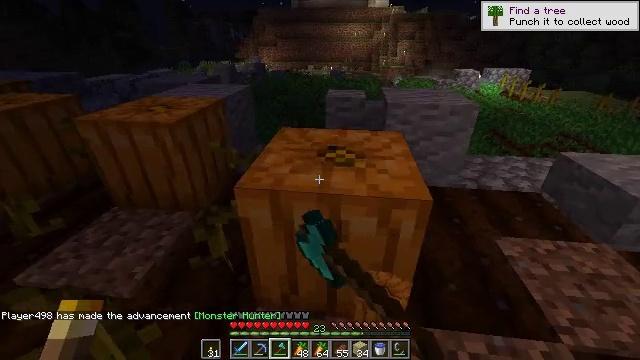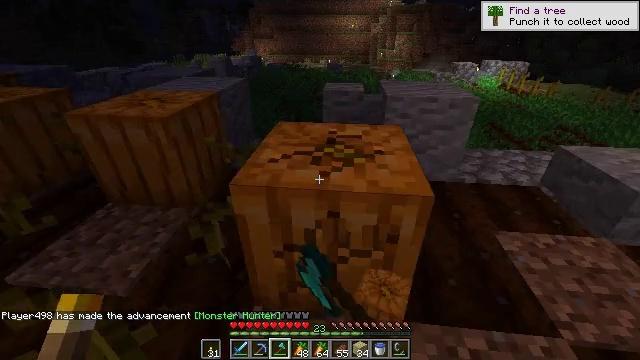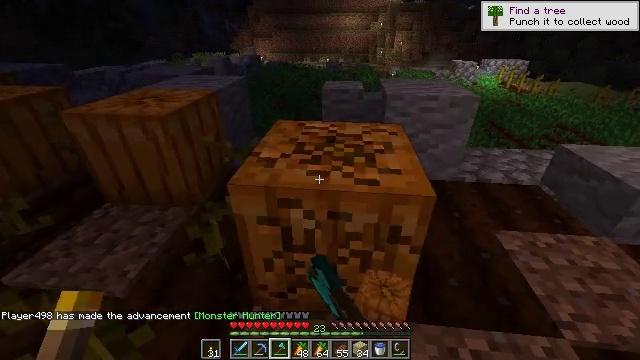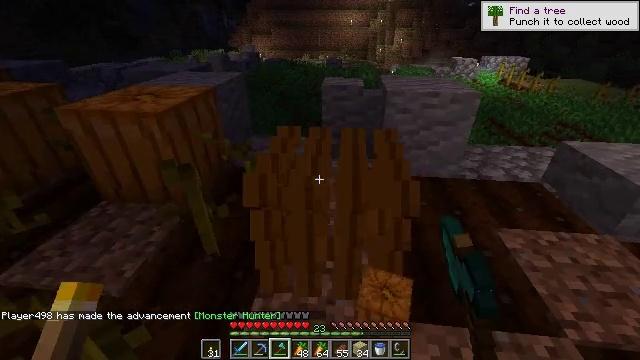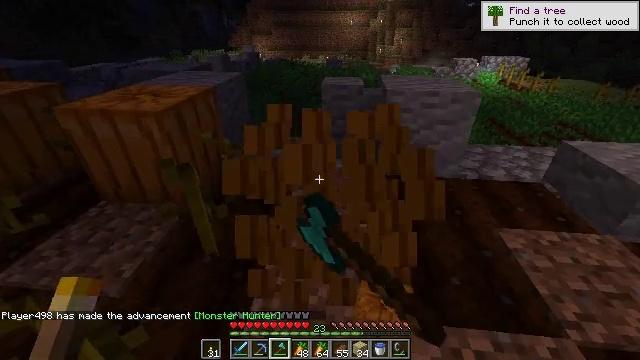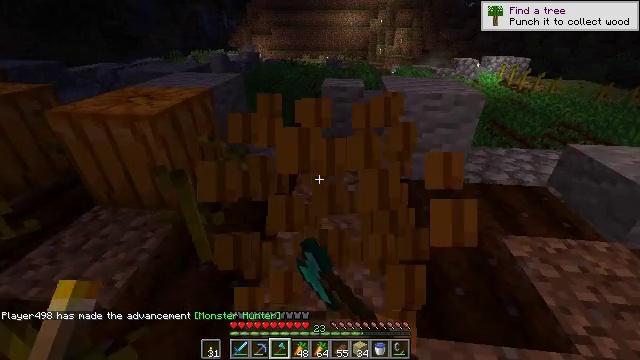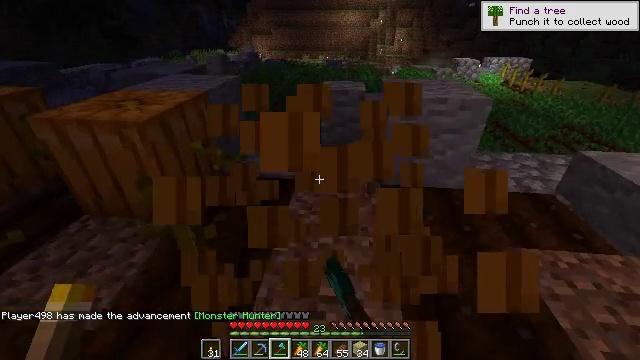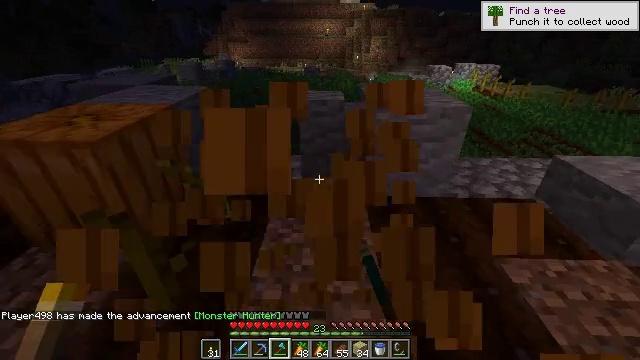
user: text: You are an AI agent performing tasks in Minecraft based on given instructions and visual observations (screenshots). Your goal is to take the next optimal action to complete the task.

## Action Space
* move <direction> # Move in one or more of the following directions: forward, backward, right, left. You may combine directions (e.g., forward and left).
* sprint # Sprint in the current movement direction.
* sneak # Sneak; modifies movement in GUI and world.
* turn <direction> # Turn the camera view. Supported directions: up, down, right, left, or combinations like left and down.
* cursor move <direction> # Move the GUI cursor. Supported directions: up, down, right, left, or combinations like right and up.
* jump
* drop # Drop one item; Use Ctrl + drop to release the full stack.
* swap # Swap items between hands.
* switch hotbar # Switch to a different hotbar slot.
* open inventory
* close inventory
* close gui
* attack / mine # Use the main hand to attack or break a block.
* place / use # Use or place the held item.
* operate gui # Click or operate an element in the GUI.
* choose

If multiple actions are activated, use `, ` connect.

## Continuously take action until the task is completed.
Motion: motion action
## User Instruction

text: Collect the pumpkin by holding left button.
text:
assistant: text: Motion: turn down, attack / mine
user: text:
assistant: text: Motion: attack / mine
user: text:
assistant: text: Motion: attack / mine
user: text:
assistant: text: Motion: attack / mine
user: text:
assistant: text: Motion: move forward, attack / mine
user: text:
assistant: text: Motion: move forward
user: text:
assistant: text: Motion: move forward, turn right and up
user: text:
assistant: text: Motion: no_op